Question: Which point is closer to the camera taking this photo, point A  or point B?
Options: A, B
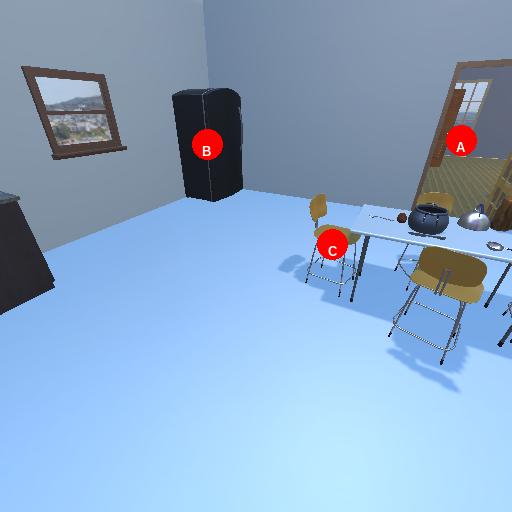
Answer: A